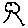
Label: tree